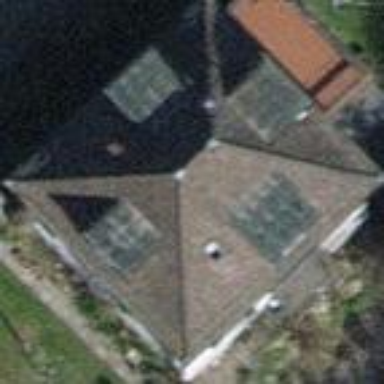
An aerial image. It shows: House with hipped roof.